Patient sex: M
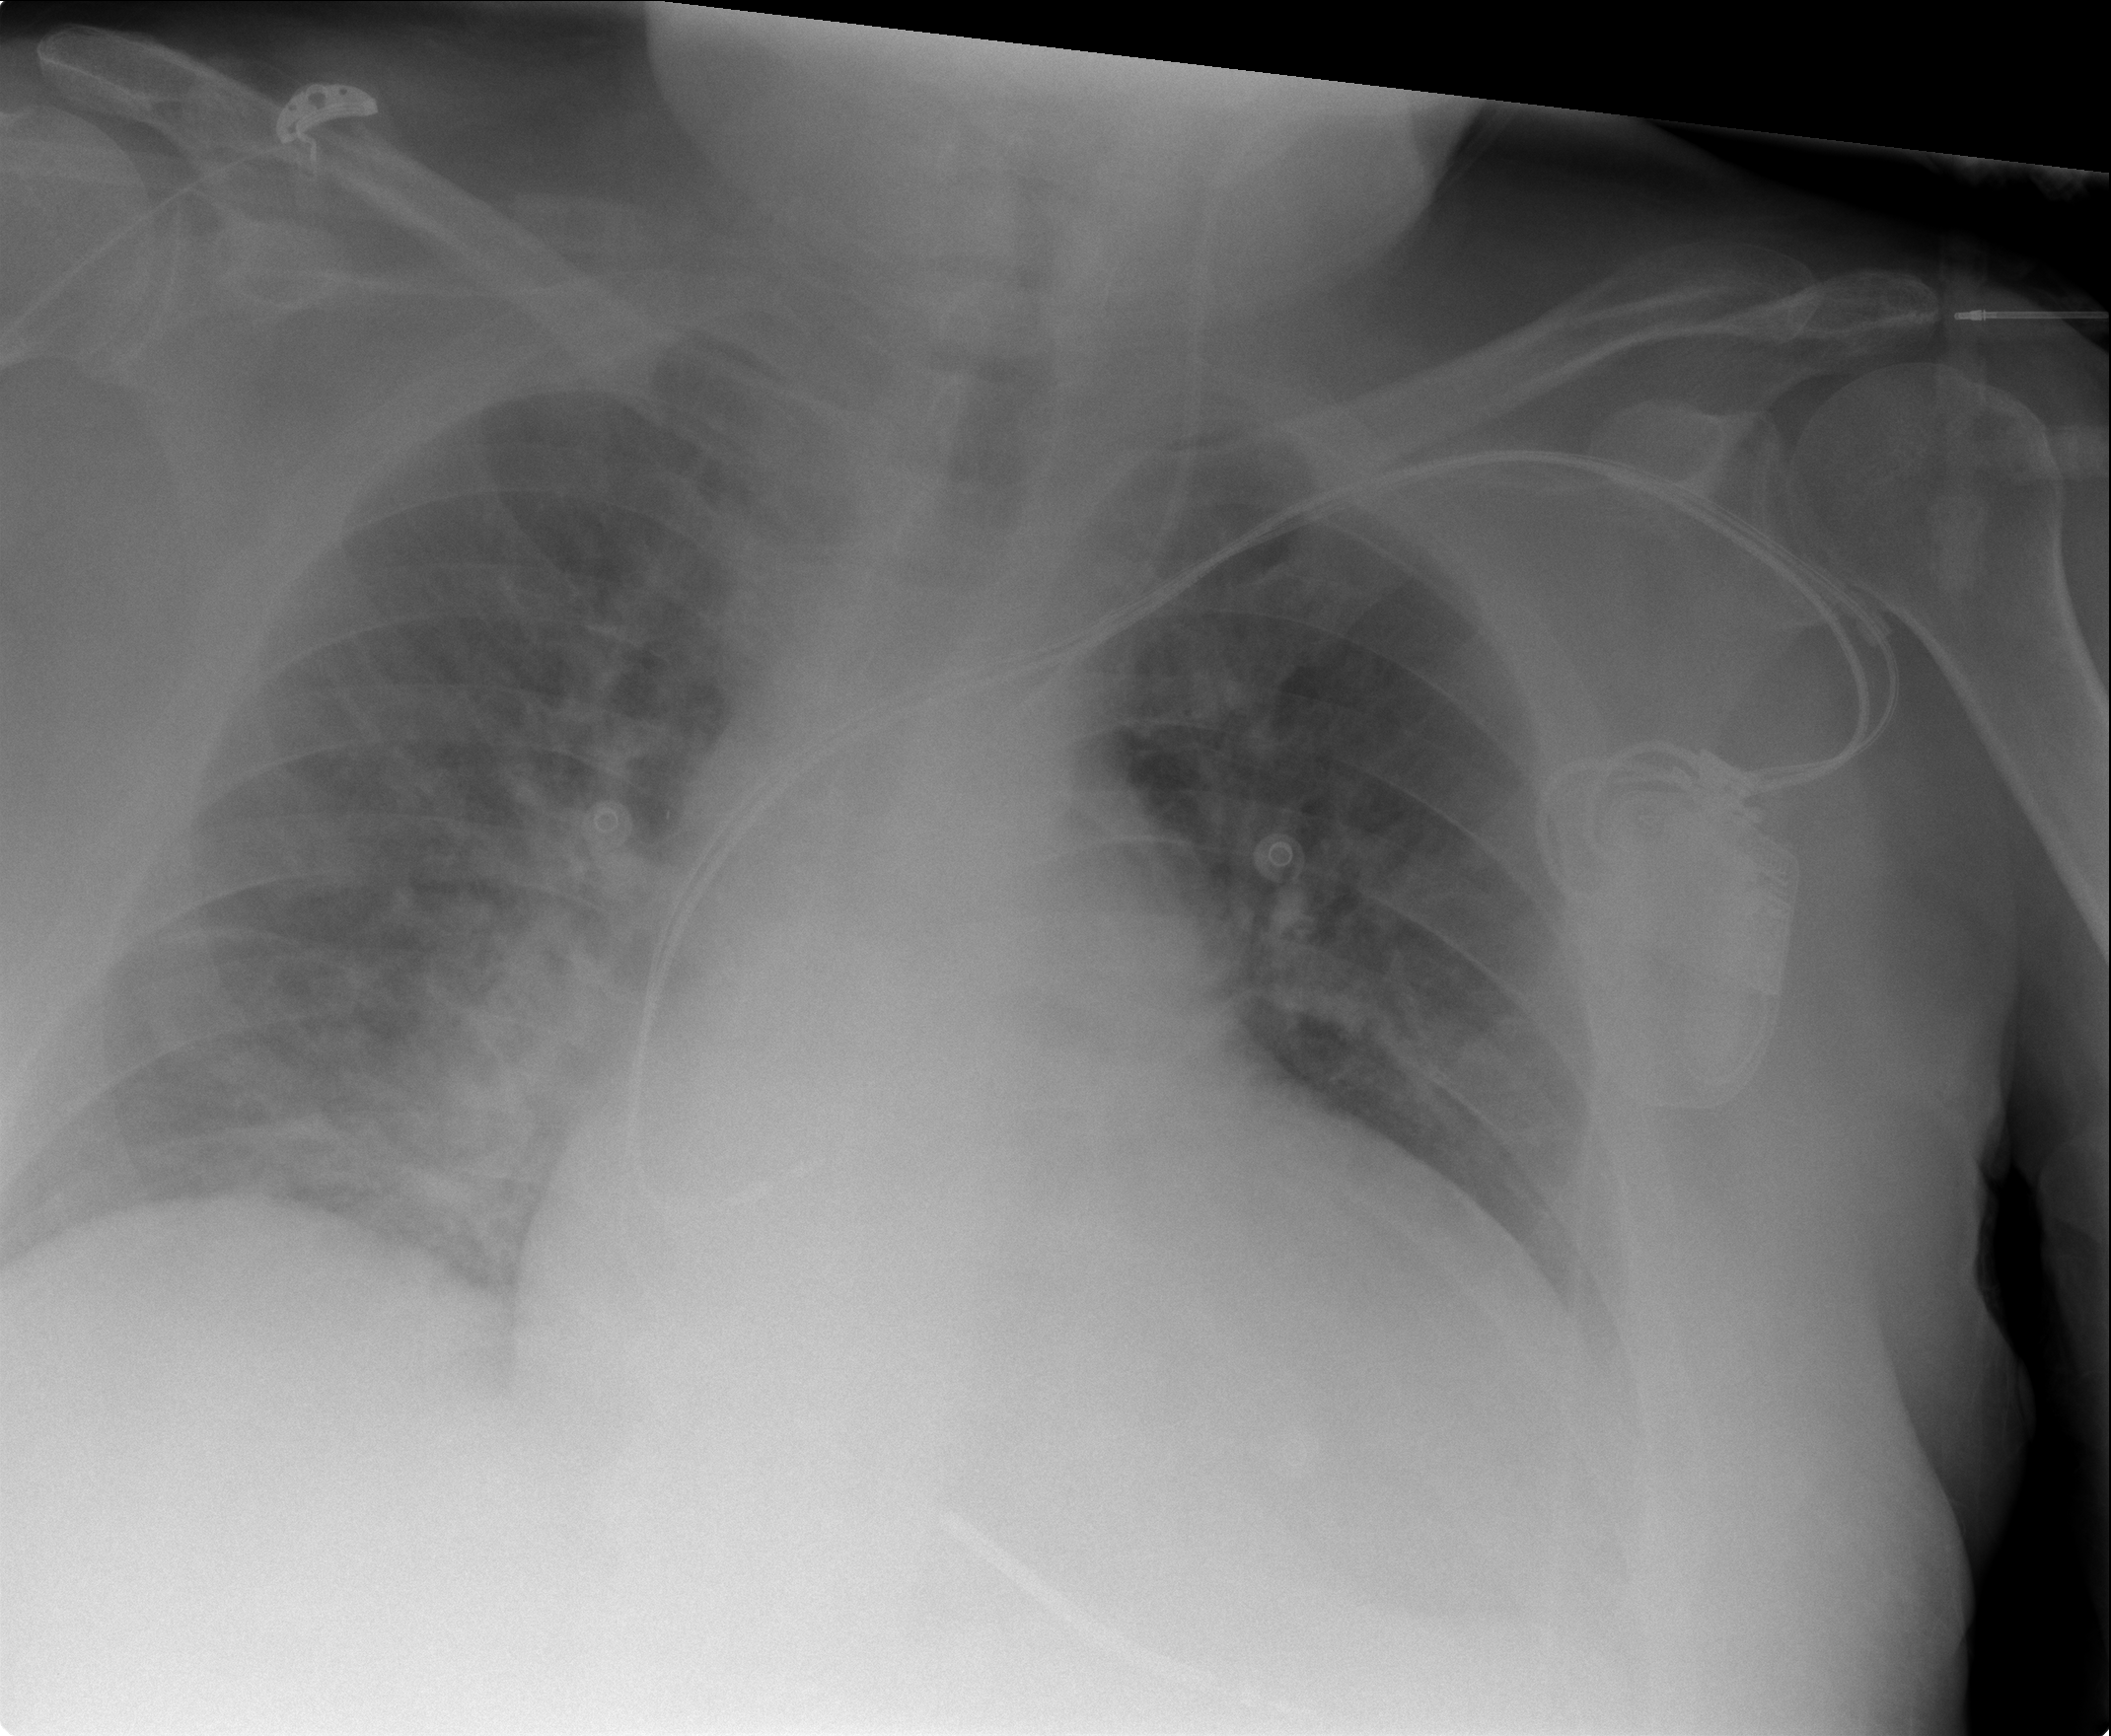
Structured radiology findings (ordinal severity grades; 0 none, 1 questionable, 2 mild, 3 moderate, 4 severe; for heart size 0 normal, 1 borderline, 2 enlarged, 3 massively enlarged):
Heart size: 3
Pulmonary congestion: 2
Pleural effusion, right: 0
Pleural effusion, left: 2
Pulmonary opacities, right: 3
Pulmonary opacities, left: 0
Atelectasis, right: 2
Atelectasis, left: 2